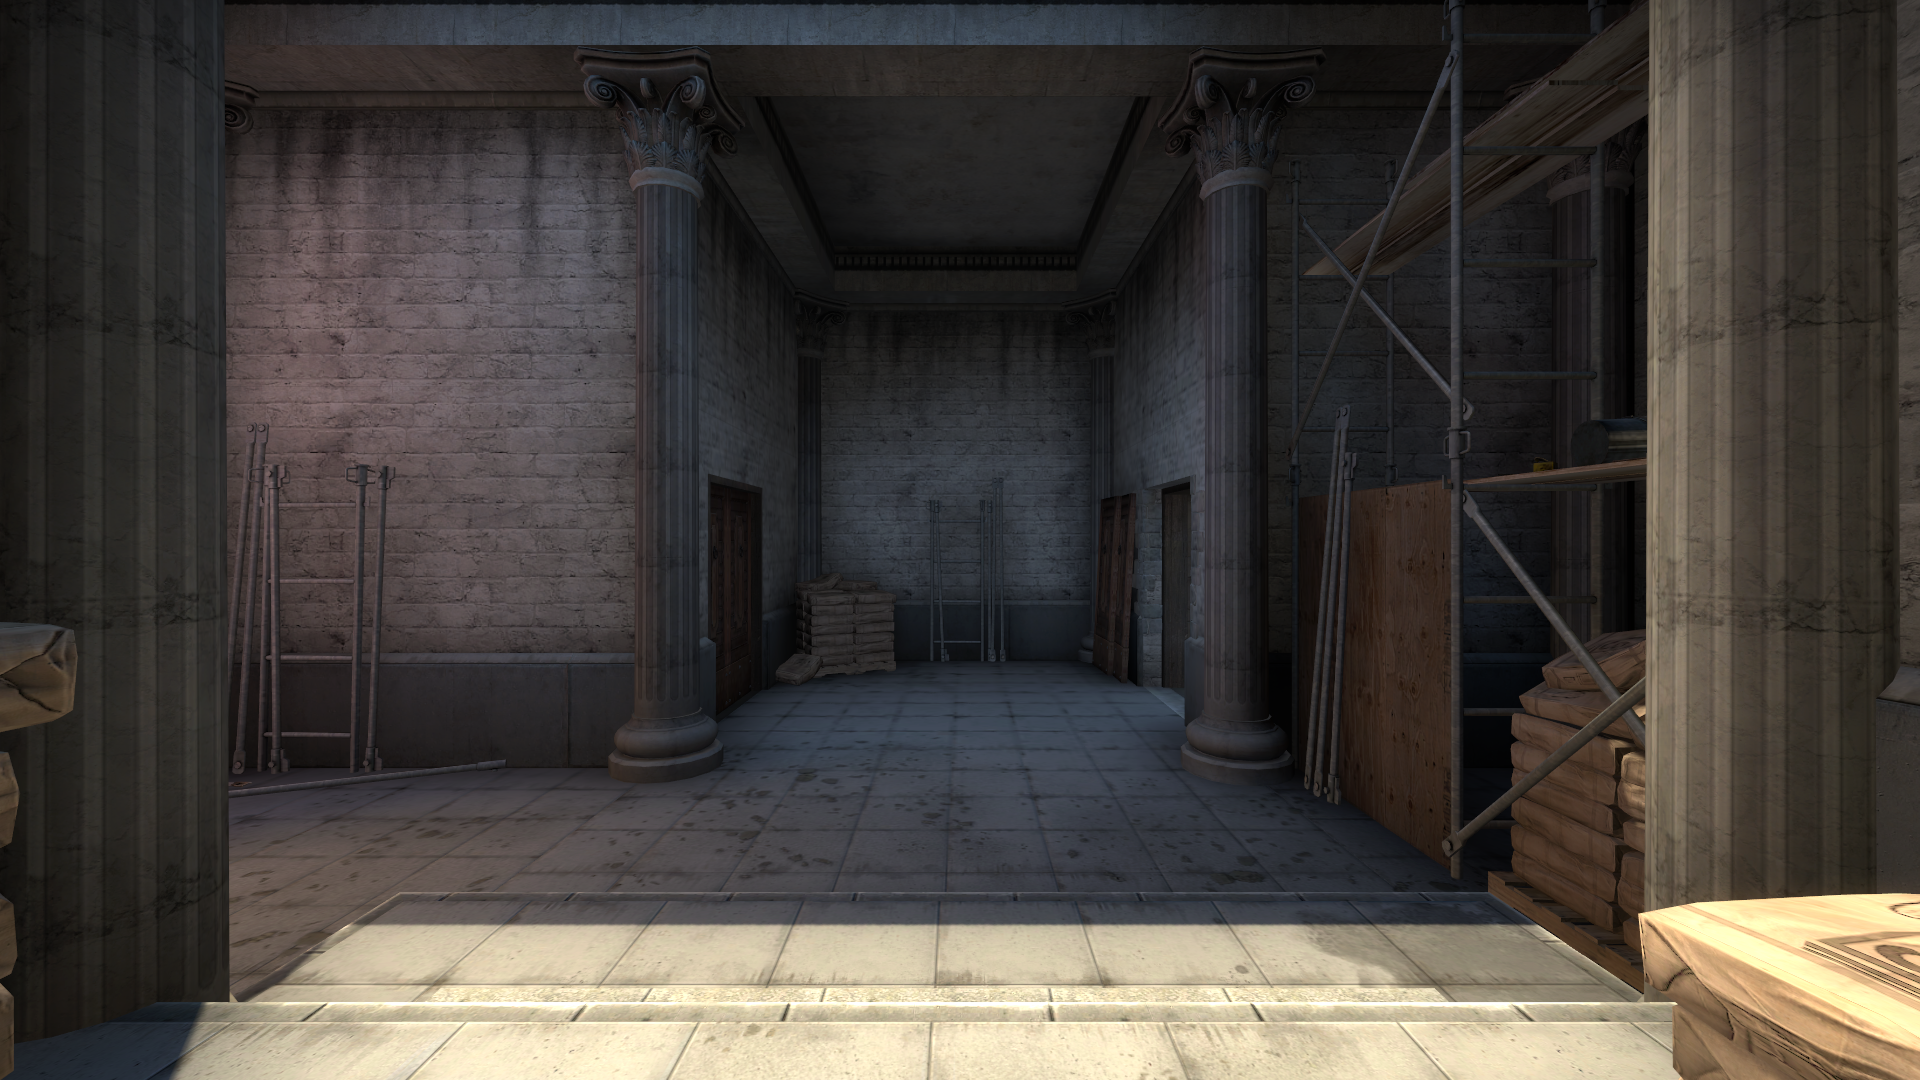
Map: de_inferno